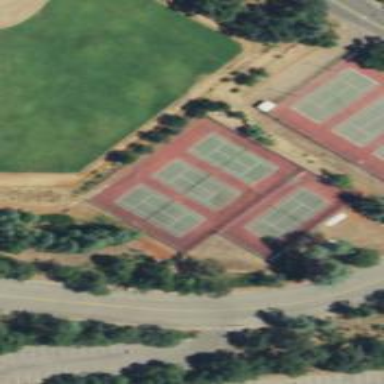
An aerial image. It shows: Tennis court on pitch designated for leisure land.